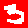
Digit: 3